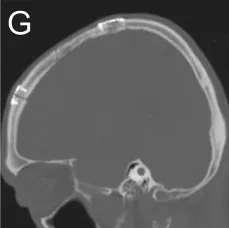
Coronal CT.
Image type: radiology (ct)